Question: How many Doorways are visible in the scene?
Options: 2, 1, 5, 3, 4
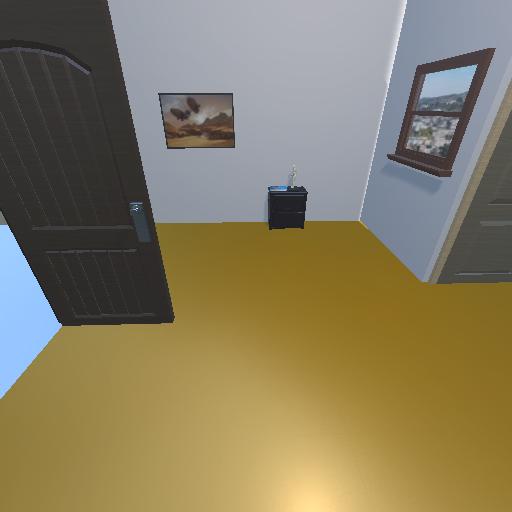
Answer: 2